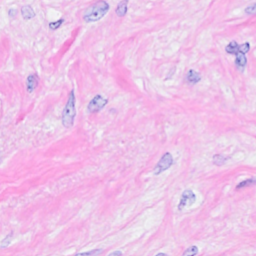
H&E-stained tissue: Breast